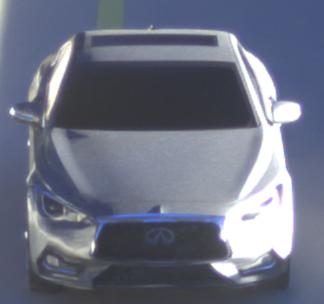
Make: Infiniti
Model: Q60 2.0t
Detailed model: Q60 (V37)
Model produced from: 2016/10
Model produced until: 2018/08
Doors: 2
Color: gray
Road condition: dry road
Daytime: sunrise or sunset
Contrast: high contrast